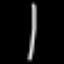
Label: leaf